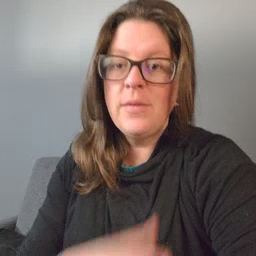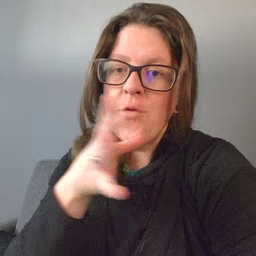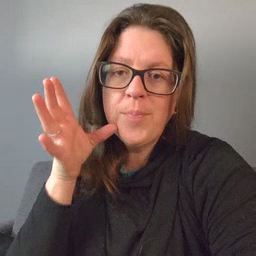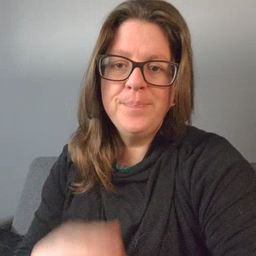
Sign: farm